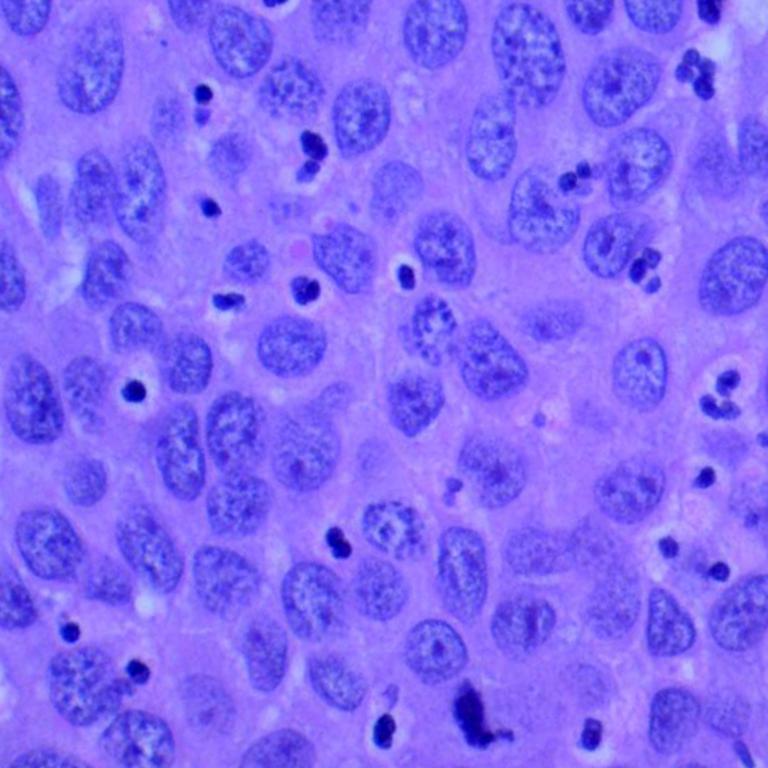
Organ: lung
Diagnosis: squamous carcinomas